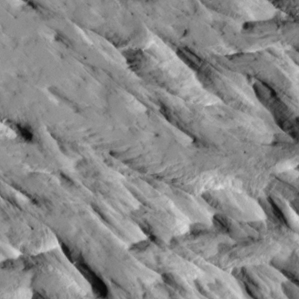
Label: non_frost